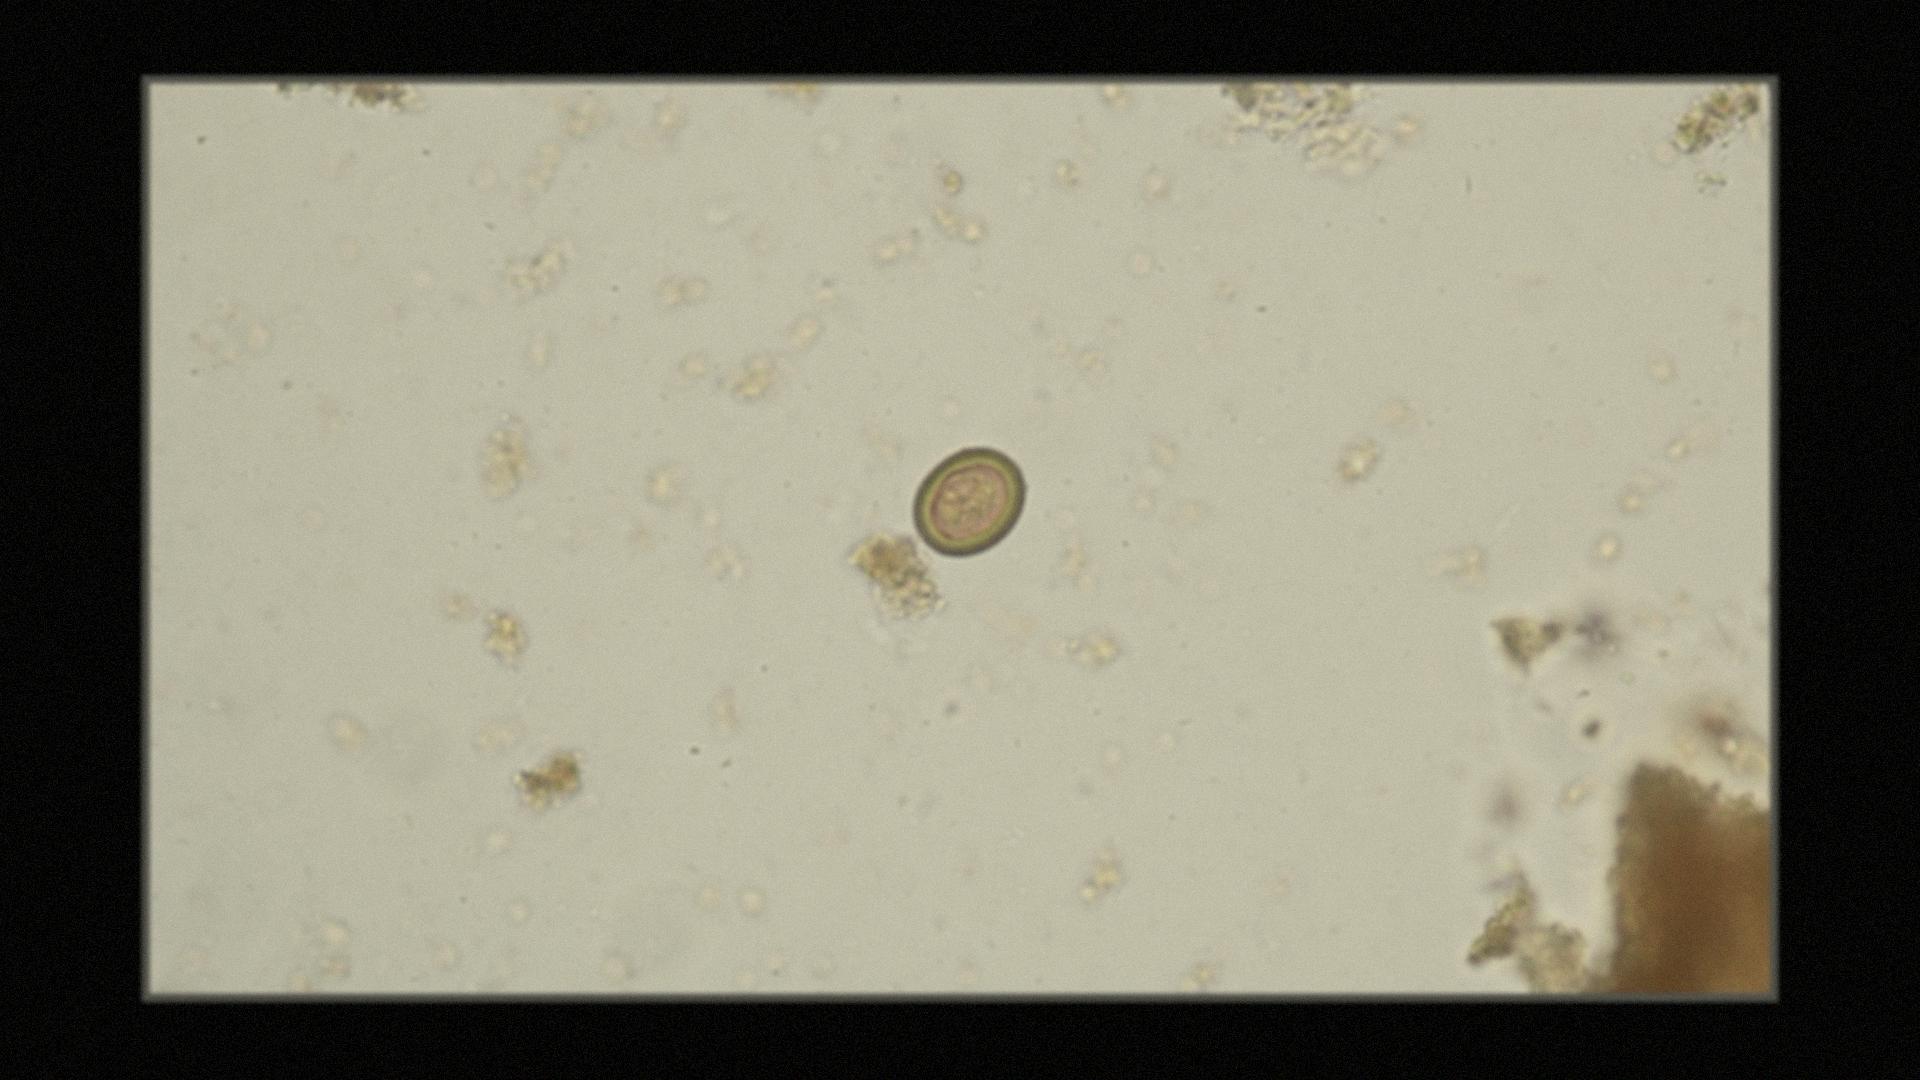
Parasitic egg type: Taenia spp. egg